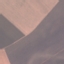
Label: AnnualCrop